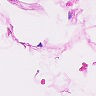
Metastatic tissue present: no